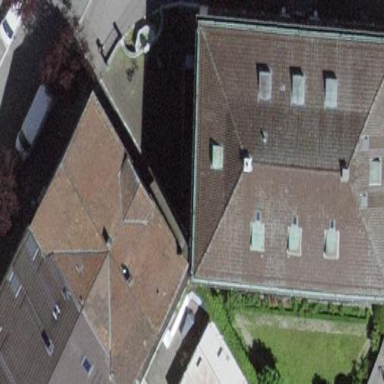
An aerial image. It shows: Government office building with hipped roof made of roof tiles.